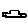
Label: car